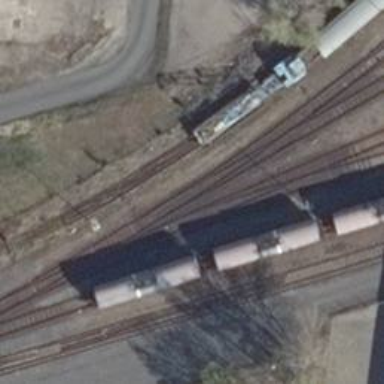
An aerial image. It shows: Railway switch.